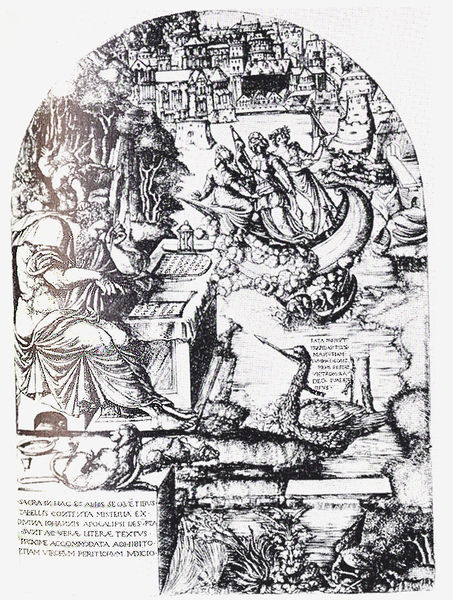
Titel: Sacra In Hac
Künstler: Jean Duvet
Institution: (Seriendruck)
Schlagwörter: mann, meer, vogel, wasser, weiß, bäume, fluss, frauen, landschaft, menschen, see, sitzen, stadt, ufer, grau, hintergrund, laterne, schwarz, tisch, haus, tiere, weg, fest, bart, arme, gefieder, geschichte, hals, feld, häuser, rauch, gewand, drei, gewänder, blatt, pflanzen, wald, boot, boote, szenerie, holzschnitt, schiff, schrift, papier, ente, gans, schnabel, schwan, vedute, dächer, grafik, graphik, brand, tafel, inschrift, lesen, stadtansicht, gefäß, buch, druck, schwarzweiss, schraffur, radierung, stich, seite, illustration, text, denker, allegorie, kranz, altar, pult, halbrund, wappen, schreiben, antik, nymphe, löwe, stundenglas, studieren, schreiber, seefahrer, pfeil, drache, abbildung, beschreibung, geschichten, göttinnen, gondel, schreibend, tafeln, itzen, erzählung, festtafel, buchmalerei, schreiberin, jungfrauen, sanduhr, stundenuhr, ursula, menschens, stecher, denke, statdansicht, nebscgeb, pflkanzen, klesen, waaage, seefaher